Question: I have 'UIScrollView' which covers the whole screen, and inside it I have 3 'UIView' objects side-by-side, managed with paging. I'd like to make the right constraints so it would fit iPhone 6 as well.
It looks like this when dragging:

The constraints of the 'UIScrollView' are working well, but how do I arrange the constraints of the views inside the 'UIScrollView'?
thanks in Advance!!
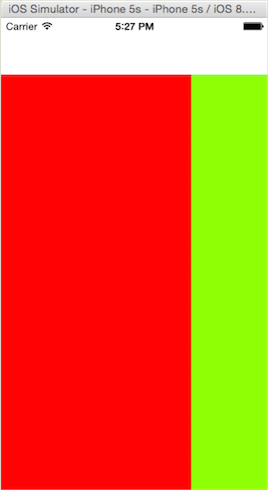
Answer: Your scroll view's subviews need two sets of constraints.
- The first set is to dictate the scrolling behavior of the scroll view (i.e. what the scroll view's 'contentSize' is). We use the scroll view's <URL>.
Thus, assuming that you have three subviews, a red, green, and blue, respectively, you could do:
'''
// Set horizontal constraints relative to scroll view contentLayoutGuide
NSLayoutConstraint.activate([
redView.leadingAnchor.constraint(equalTo: scrollView.contentLayoutGuide.leadingAnchor),
greenView.leadingAnchor.constraint(equalTo: redView.trailingAnchor),
blueView.leadingAnchor.constraint(equalTo: greenView.trailingAnchor),
blueView.trailingAnchor.constraint(equalTo: scrollView.contentLayoutGuide.trailingAnchor),
])
// set constraints that are common to all three subviews
for subview in [blueView, greenView, redView] {
NSLayoutConstraint.activate([
// Set vertical constraints to scroll view contentLayoutGuide
subview.topAnchor.constraint(equalTo: scrollView.contentLayoutGuide.topAnchor),
subview.bottomAnchor.constraint(equalTo: scrollView.contentLayoutGuide.bottomAnchor),
// Set width and height of subviews relative to scroll view's frame
subview.widthAnchor.constraint(equalTo: scrollView.frameLayoutGuide.widthAnchor),
subview.heightAnchor.constraint(equalTo: scrollView.frameLayoutGuide.heightAnchor),
])
}
'''
The above assumes that you've got 'translatesAuthresizingMaskIntoConstraints' for these three subviews turned off. But hopefully the above illustrates the idea.
By the way, you can also do this all in IB (referencing the "content layout guide" and "frame layout guide", just like above). I just did it programmatically here so you can see exactly what's going on.
---
Prior to iOS 11, we didn't have 'contentLayoutGuide' and 'frameLayoutGuide'. So when you set constraints between a scroll view and its subviews, it acted like 'contentLayoutGuide' (i.e. only affected the relationship of the 'contentSize' and the subviews) and to set the actual size of the subviews, you had to reach to the scroll view's superview:
'''
// Set horizontal constraints relative to scroll view contentSize
NSLayoutConstraint.activate([
redView.leadingAnchor.constraint(equalTo: scrollView.leadingAnchor),
greenView.leadingAnchor.constraint(equalTo: redView.trailingAnchor),
blueView.leadingAnchor.constraint(equalTo: greenView.trailingAnchor),
blueView.trailingAnchor.constraint(equalTo: scrollView.trailingAnchor),
])
// set constraints that are common to all three subviews
for subview in [blueView, greenView, redView] {
NSLayoutConstraint.activate([
// Set vertical constraints to scroll view contentSize
subview.topAnchor.constraint(equalTo: scrollView.topAnchor),
subview.bottomAnchor.constraint(equalTo: scrollView.bottomAnchor),
// Set width and height of subviews relative to superview
subview.widthAnchor.constraint(equalTo: view.widthAnchor),
subView.heightAnchor.constraint(equalTo: view.heightAnchor),
])
}
'''
By the way, Apple discusses this behavior in <URL>.
But if targeting iOS 11 and later, use the more intuitive 'contentLayoutGuide' and 'frameLayoutGuide'.